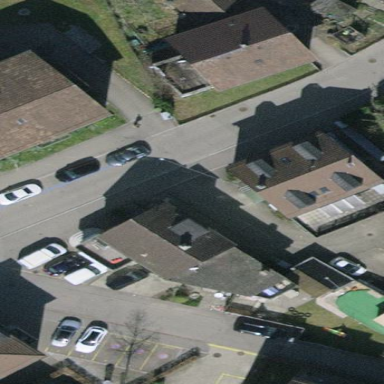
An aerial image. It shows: Gabled roof made of roof tiles on apartment building.